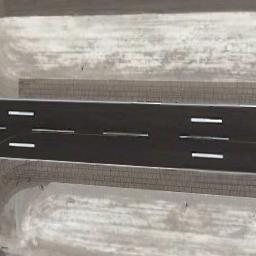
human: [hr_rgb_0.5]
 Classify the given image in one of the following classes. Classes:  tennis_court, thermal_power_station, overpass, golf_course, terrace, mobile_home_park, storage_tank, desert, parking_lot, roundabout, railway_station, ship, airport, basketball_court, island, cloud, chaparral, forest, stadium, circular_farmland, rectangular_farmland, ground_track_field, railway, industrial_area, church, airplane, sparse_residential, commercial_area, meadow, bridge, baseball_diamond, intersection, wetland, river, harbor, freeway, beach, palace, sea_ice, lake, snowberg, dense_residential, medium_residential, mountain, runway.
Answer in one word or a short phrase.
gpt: runway